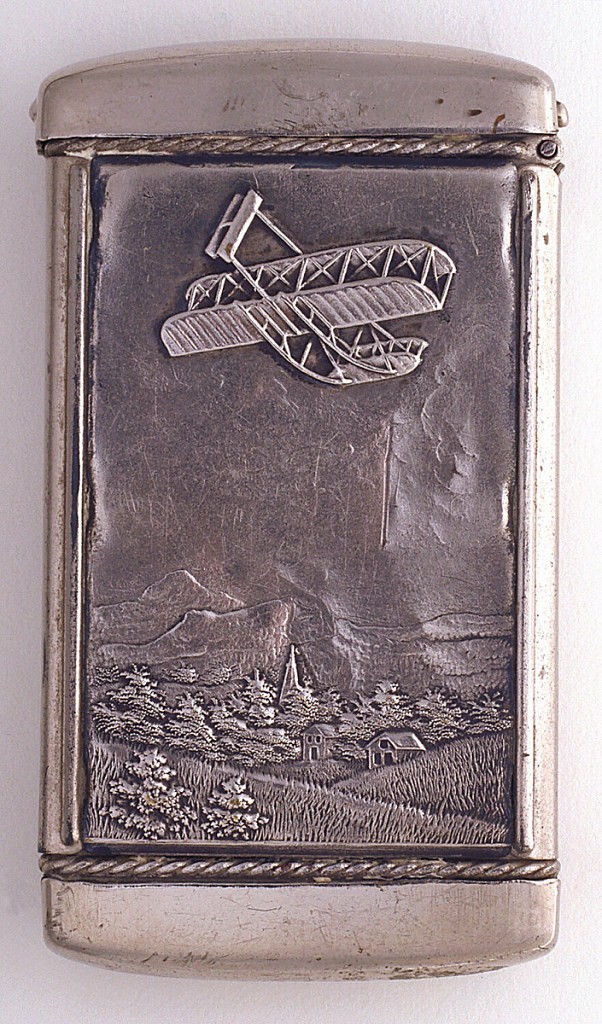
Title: Wright Flyer
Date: ca. 1905
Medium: Plated metal, celluloid
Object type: Matchsafe
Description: Rectangular, curved top and bottom, featuring raised decoration of biplane in flight over countryside scene with hills, trees, and houses in background; reverse features stylized floral and leaf frame, beneath which is piece of celluloid, and empty reserve. Lid hinged on side. Striker on bottom.